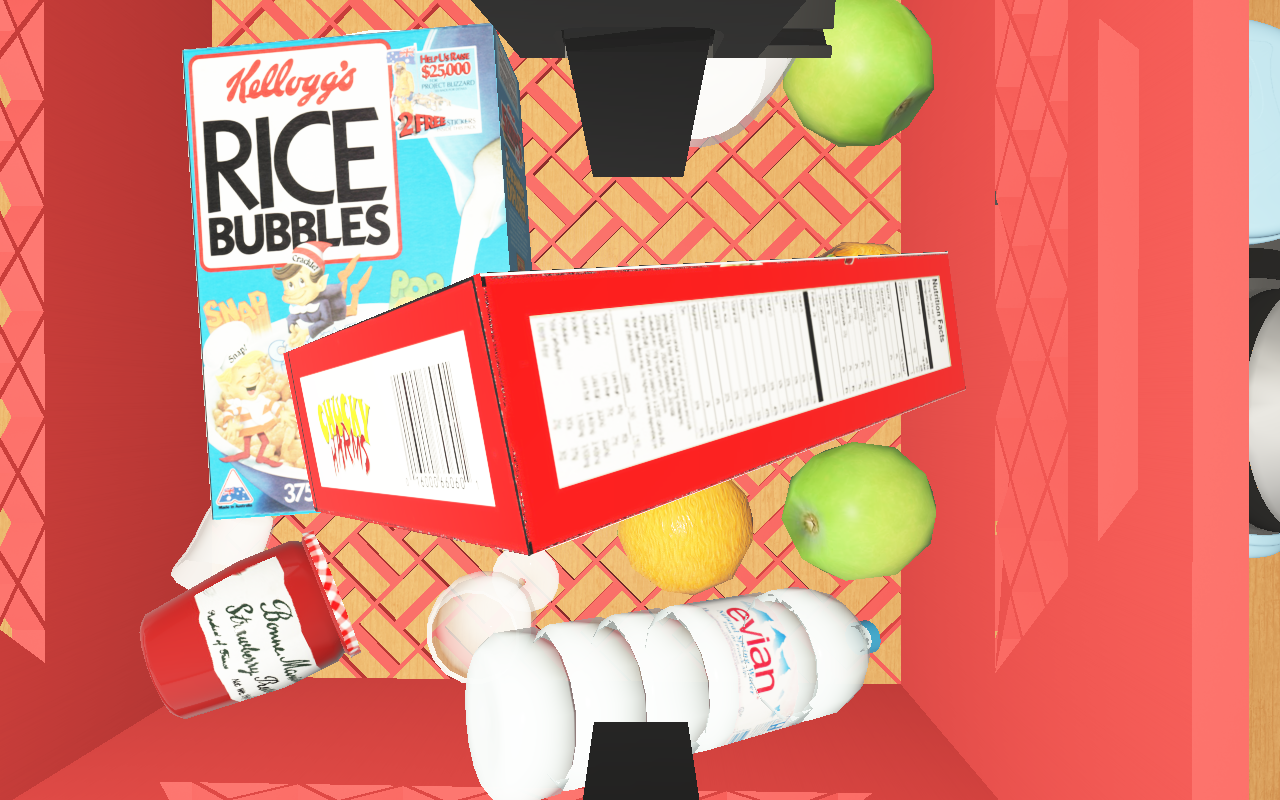
Objects in the scene:
carafe
water bottle
apple
apple
orange
plate
wineglass
jam jar
biscuit box